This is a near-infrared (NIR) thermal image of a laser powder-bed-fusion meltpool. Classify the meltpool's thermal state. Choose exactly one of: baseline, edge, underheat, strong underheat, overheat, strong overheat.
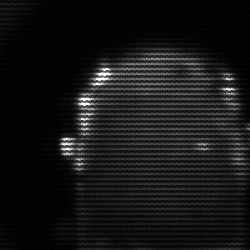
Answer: baseline